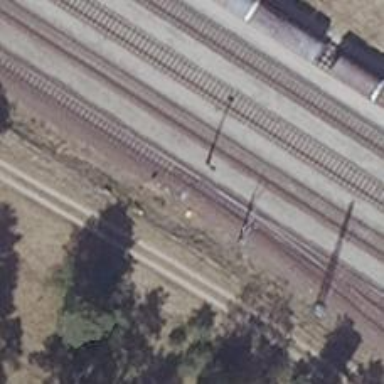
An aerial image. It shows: Railway switch.